Interaction volume radius: 5 \u00c5
Interaction volume height: 25 \u00c5
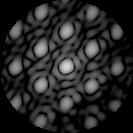
Disorder parameter: 0.2178